Question: I am using three.js r67 in Chrome Version 35.0.1916.153 m
I am attempting to intersect some custom meshes that I have created in my scene. The raycaster does not appear to be registering the meshes although they exist within scene.children .
Mesh creation code:
'''
if (modelVertices != null && modelVertices.length >= 3) {
triangles = THREE.Shape.Utils.triangulateShape ( modelVertices, holes );
for( var i = 0; i < triangles.length; i++ ){
modelGeometry.faces.push( new THREE.Face3( triangles[i][0], triangles[i][2], triangles[i][2] ));
}
modelGeometry.computeFaceNormals();
var modelMesh = new THREE.Mesh(modelGeometry, material);
modelMesh.material.side = THREE.DoubleSide;
polyhedralzGroup.add(modelMesh)
}
'''
Raycasting code:
'''
var projector = new THREE.Projector();
projector.unprojectVector( vector, camera );
var raycaster = new THREE.Raycaster( camera.position, vector.sub( camera.position ).normalize() );
//console.log("Work");
// See if the ray from the camera into the world hits one of our meshes
var intersects = raycaster.intersectObjects( scene.children, true );
helper.position.set( 0, 0, 0 );
//console.log(intersects.length);
if ( intersects.length > 0 ) {
if (intersects[ 0 ].face != null) {
helper.lookAt( intersects[ 0 ].face.normal );
helper.position.copy( intersects[ 0 ].point );
}
'''
As in the code, I am using computeFaceNormals(); so this isn't the issue (see <URL> perfectly fine which means this can't be an issue with not taking into account the canvas offset for intersecting. I have examined both geometries and there doesn't seem to be any fundamental differences between the two.

Does anyone have any ideas as to what the issue may be?
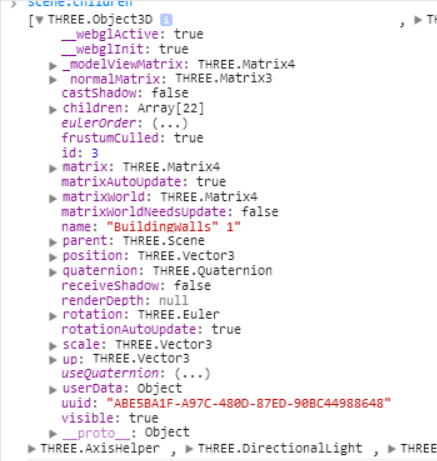
Answer: The issue was to do with the fact with the way the vertices had been constructed: using strings. Although three.js allows you to construct the vertices (and therefore the geometry and the mesh) and in turn display the geometry using strings, it does not allow you to use those vertices for raycasting. More succinctly the issue could be reduced to:
changing this:
'''
aVertex = new THREE.Vector3( part[0], part[1] , part[2] );
'''
to this:
'''
aVertex = new THREE.Vector3( parseFloat(part[0]), parseFloat(part[1]) , parseFloat(part[2]) );
'''
I'm not really sure if this is a bug or a feature, as it seems that no errors are thrown when using vertices in string format, although you can't raycast on objects with string vertex geometries (possibly because the normals can't be computed?).